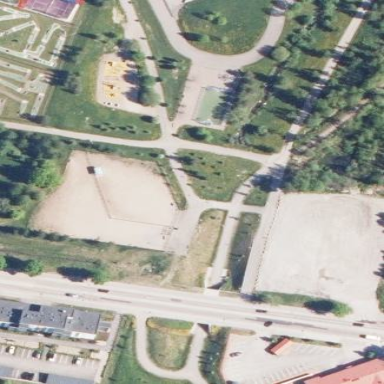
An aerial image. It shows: Dog park enclosed by fence.